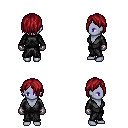
a pixel art fantasy rpg character, female body template, dark elf, purple skin, gray robe, white pants, brunette bangs hairstyle, metal gloves, four views (front, back, left, right), 2x2 character sprite sheet, small pixel art, hard edges, no anti-aliasing